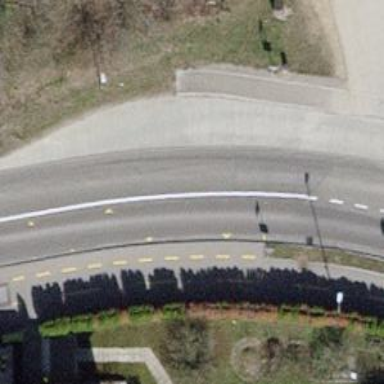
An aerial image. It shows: Bus stop with designated public transport stop position.